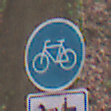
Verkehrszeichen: Radweg
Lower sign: MehrspurigeFahrzeugeFrei9
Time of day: Midday
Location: Outdoor (Nature)
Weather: Overcast
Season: Autumn
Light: Natural